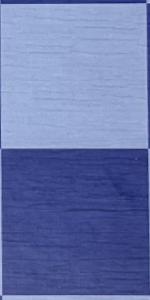
Label: Empty